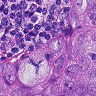
Metastatic tissue present: yes